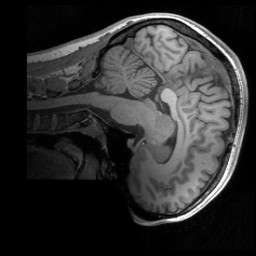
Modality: T1w
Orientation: sagittal
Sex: female